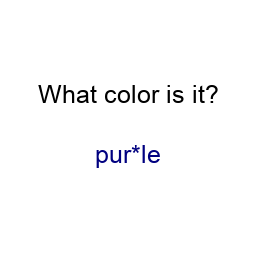
Color: navy
Color name shown: purple
Background color: white
Question text color: black